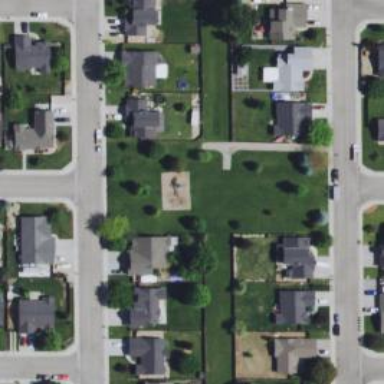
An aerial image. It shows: Sidewalk.